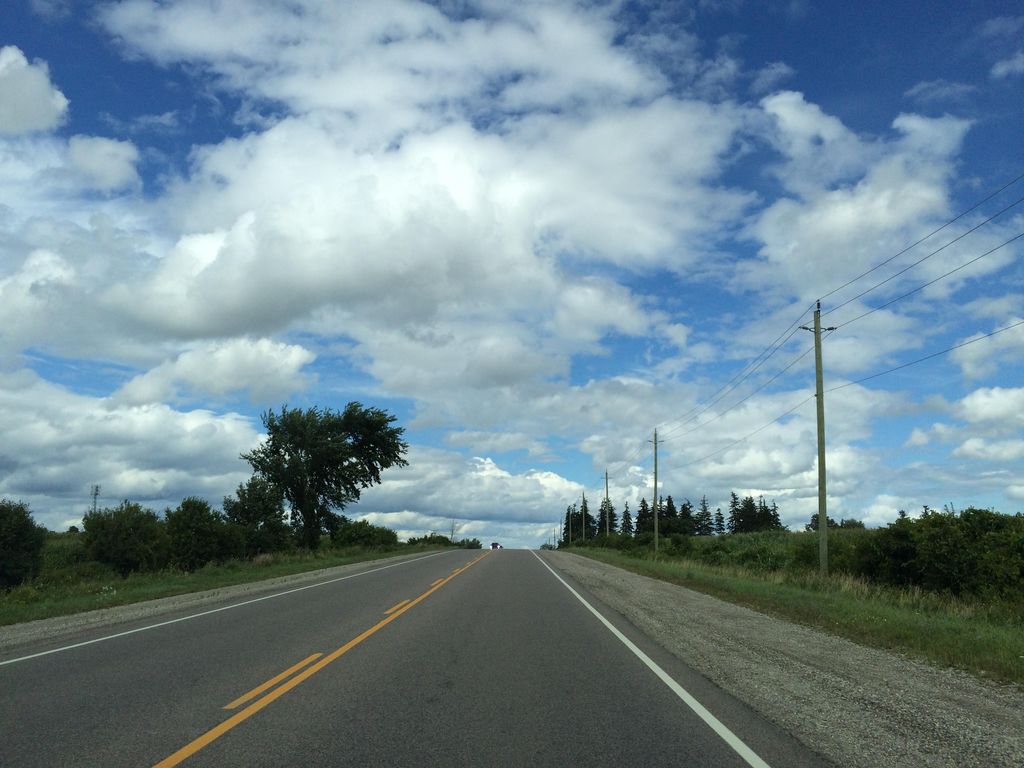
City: kitchener-waterloo